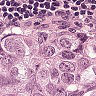
Metastatic tissue present: yes